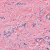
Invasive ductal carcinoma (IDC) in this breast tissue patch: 0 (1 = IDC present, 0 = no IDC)